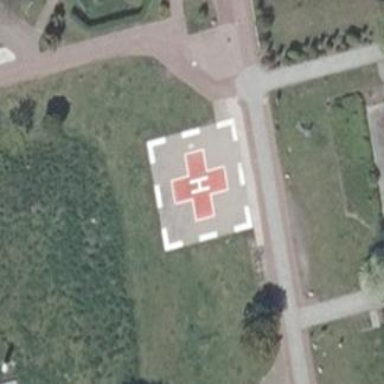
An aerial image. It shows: Image showing helipad at airport.